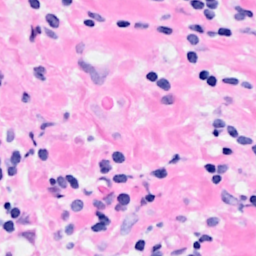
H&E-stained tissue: Breast